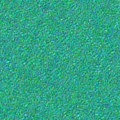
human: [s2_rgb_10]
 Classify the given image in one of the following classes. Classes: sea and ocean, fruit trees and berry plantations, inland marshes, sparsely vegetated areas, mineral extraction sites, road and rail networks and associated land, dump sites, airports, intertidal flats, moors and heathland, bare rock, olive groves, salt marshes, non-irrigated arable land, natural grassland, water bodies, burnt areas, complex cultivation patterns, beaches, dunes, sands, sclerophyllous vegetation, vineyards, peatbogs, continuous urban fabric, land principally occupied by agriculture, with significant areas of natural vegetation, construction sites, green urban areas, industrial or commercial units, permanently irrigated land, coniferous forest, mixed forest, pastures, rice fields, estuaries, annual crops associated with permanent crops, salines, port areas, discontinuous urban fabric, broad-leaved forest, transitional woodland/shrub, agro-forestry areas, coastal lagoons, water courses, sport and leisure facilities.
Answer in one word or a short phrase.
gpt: sea and ocean